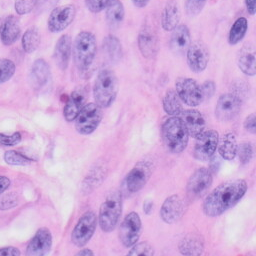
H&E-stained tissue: Skin